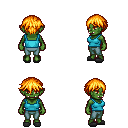
a pixel art fantasy rpg character, female body template, orc, green skin, teal pirate shirt, teal pants, light blonde short bangs hairstyle, gray slippers, four views (front, back, left, right), 2x2 character sprite sheet, small pixel art, hard edges, no anti-aliasing